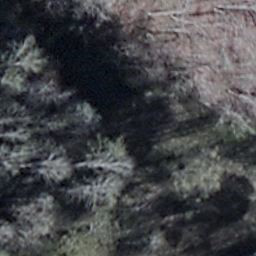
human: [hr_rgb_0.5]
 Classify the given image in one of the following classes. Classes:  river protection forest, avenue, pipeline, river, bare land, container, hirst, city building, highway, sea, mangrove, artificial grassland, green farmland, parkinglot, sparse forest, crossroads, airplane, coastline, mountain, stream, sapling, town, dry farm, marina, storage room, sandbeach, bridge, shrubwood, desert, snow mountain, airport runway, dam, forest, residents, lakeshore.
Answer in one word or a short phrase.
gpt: shrubwood